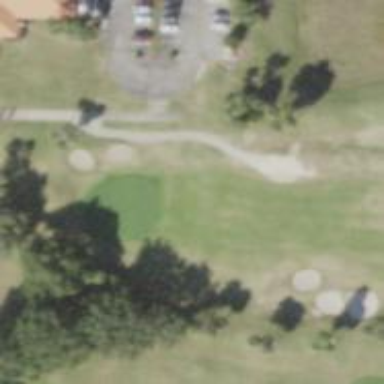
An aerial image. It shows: Path for golf carts.